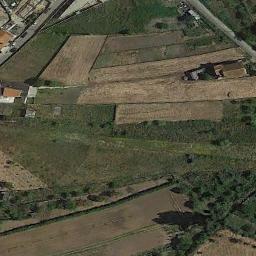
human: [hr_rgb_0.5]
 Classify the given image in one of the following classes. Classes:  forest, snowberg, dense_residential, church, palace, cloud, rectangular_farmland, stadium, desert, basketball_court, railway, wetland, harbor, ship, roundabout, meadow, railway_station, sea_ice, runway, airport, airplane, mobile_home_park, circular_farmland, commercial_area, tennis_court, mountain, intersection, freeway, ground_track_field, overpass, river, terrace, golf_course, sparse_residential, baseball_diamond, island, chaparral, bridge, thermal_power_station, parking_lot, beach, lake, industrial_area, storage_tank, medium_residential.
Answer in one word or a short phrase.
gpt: terrace